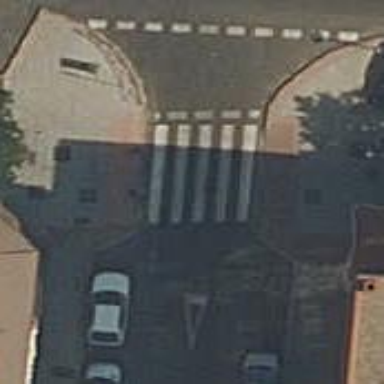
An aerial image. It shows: Marked road crossing.